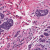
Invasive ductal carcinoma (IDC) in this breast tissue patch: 0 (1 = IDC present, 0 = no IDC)